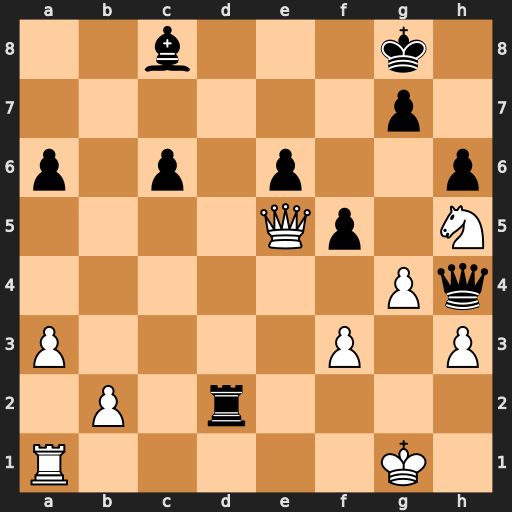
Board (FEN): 2b3k1/6p1/p1p1p2p/4Qp1N/6Pq/P4P1P/1P1r4/R5K1
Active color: w
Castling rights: -
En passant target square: -
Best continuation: Qxg7#